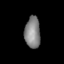
Tissue: skin
Cell type: Others
Senescence score: 0.8931
Nuclear area (px): 481
Mean DAPI intensity: 130.751